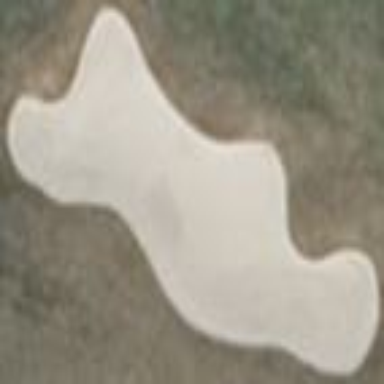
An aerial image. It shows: Sand bunker on golf course.